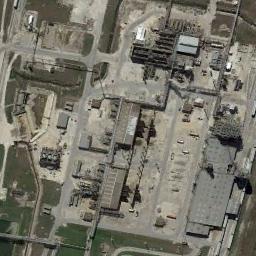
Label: industrial_area